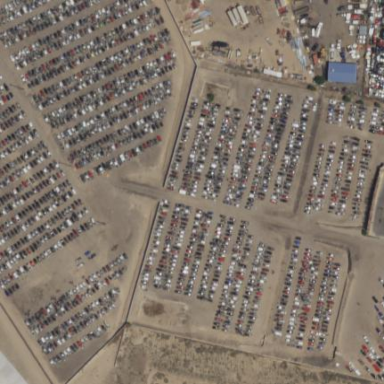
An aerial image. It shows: Scrap yard situated in industrial area.